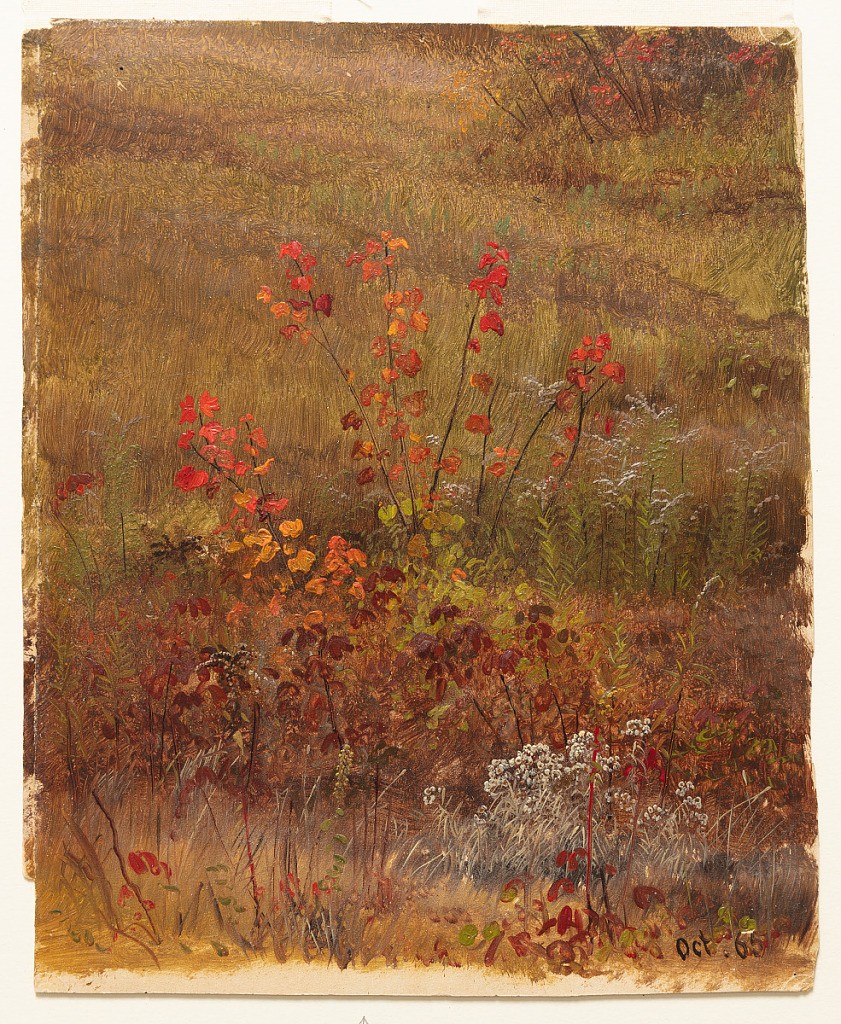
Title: Meadow in Autumn, Vermont
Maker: Frederic Edwin Church, American, 1826–1900
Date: October 1865
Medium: Brush and oil on paperboard
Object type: Drawing
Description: Botanical sketch of plants and bushes in a sloped meadow. Bush's leaves and much of foreground rendered in warm, autumnal colors. Beige ground visible along lower margin.